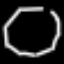
Label: octagon